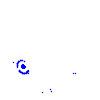
Particle: pion